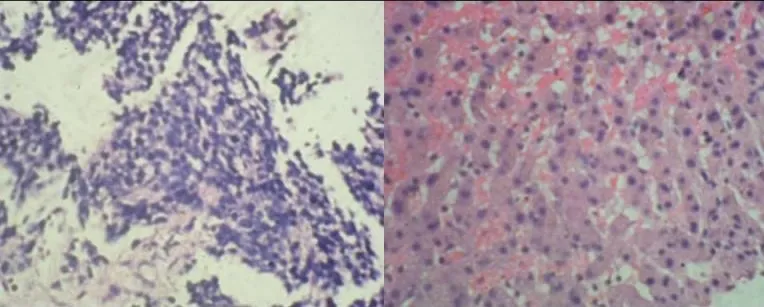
The H&E stained histopathological slide of the liver biopsy demonstrating a) abnormal sheets of small round 'blue' cells with high nucleocytoplasmic ratio and pleomorphism in keeping with glioblastoma multiforme metastases (slide magnification x200); b) the normal appearance of the hepatocytes obtained from a normal part of the liver tissue (slide magnification x500).
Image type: pathology (h&e)